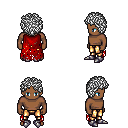
a pixel art fantasy rpg character, male body template, human, dark skin, red tattered cape, gold greaves, white curly afro hairstyle, metal boots, four views (front, back, left, right), 2x2 character sprite sheet, small pixel art, hard edges, no anti-aliasing